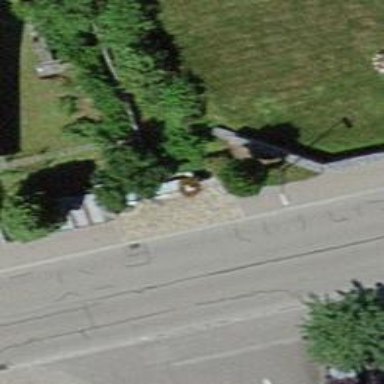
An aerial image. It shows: Fountain.